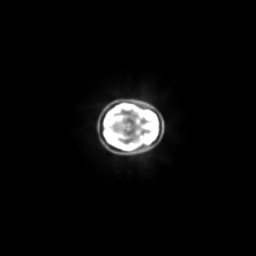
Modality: PET
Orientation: axial
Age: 24
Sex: female
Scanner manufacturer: siemens